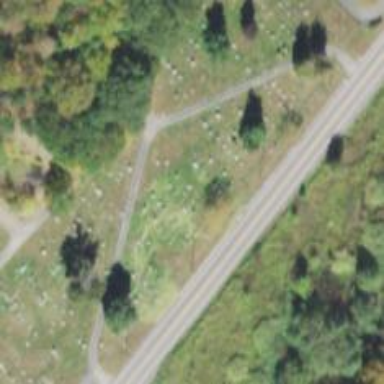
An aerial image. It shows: Cemetery.